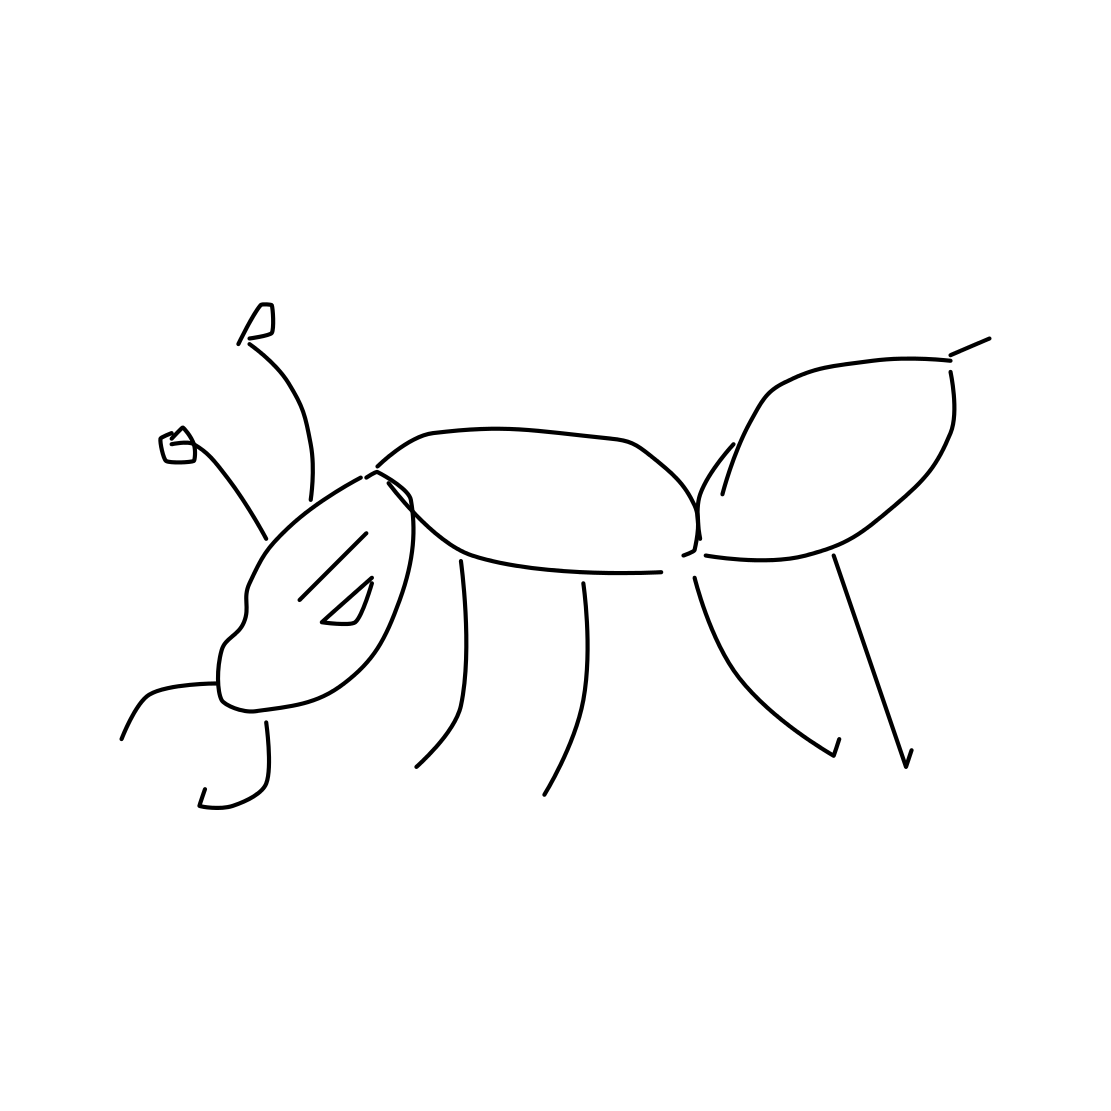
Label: ant